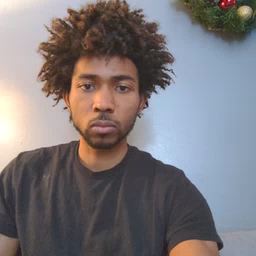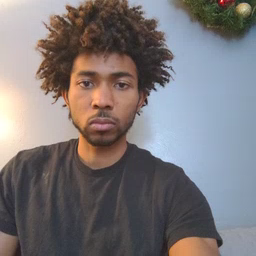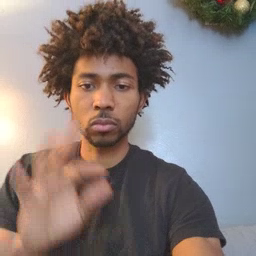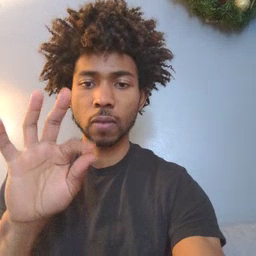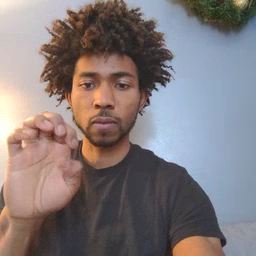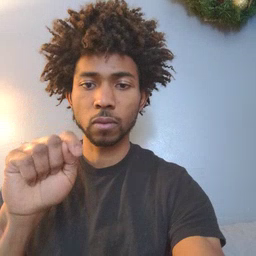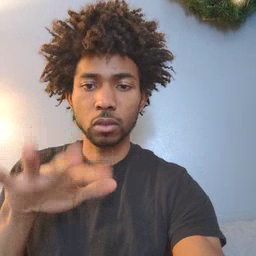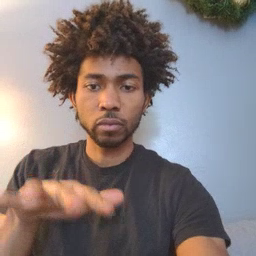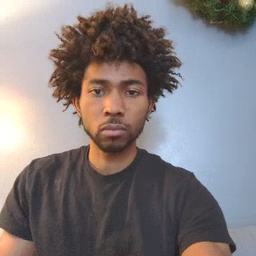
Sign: feet